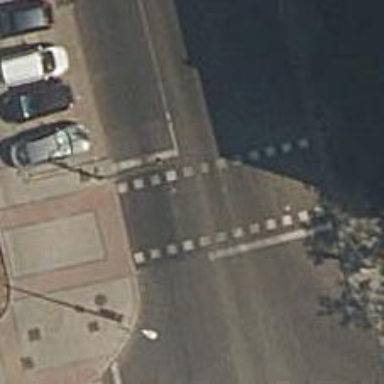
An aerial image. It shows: Traffic signals at road crossing.